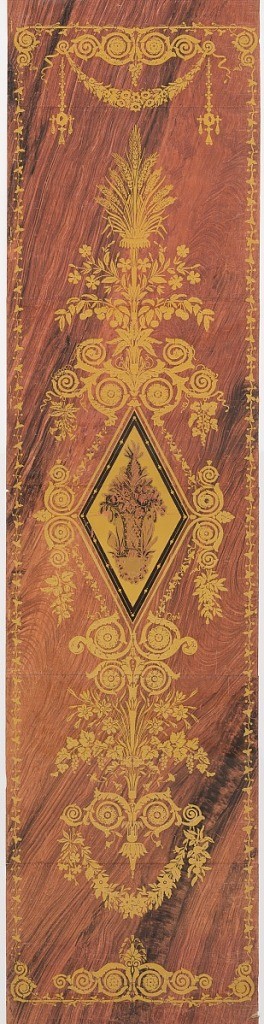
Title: Sidewall
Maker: Dufour et Leroy
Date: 1828–38
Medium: Block-printed on hand painted ground
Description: Beaded lozenge enclosing a musical trophy and flower-filled basket, on walnut-grained ground. Design appears like a large gilt-bronze mount on a woodgrain background. Hand painted wood grain or faux boise ground.